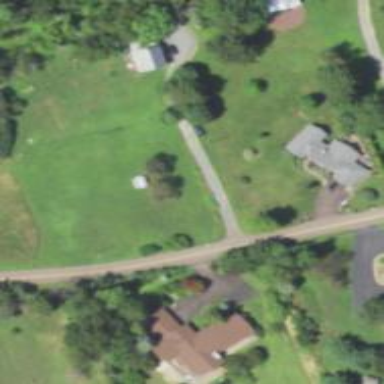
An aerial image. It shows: Driveway.